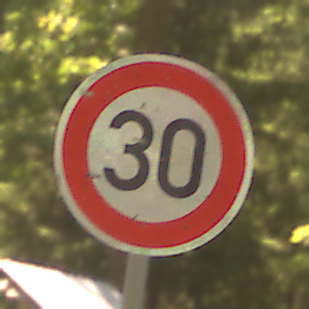
Verkehrszeichen: Geschwindigkeit30
Umgebung: Outdoor, Nature
Tageszeit: Midday
Wetter: PartlyCloudy
Licht: Natural
Jahreszeit: NotSpecified
Kontrast: LowContrast